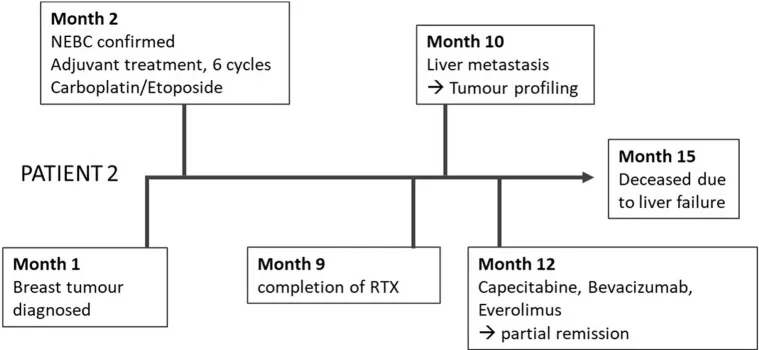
Timeline of Patient 2.
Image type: chart (chart)